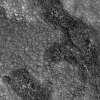
Atmospheric dust classification: not_dusty